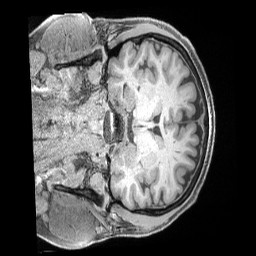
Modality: T1w
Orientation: coronal
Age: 31
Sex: male
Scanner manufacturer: siemens
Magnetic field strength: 3 T
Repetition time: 2 s
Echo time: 0.00211 s